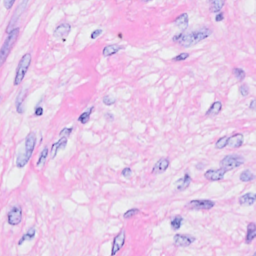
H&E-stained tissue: Breast